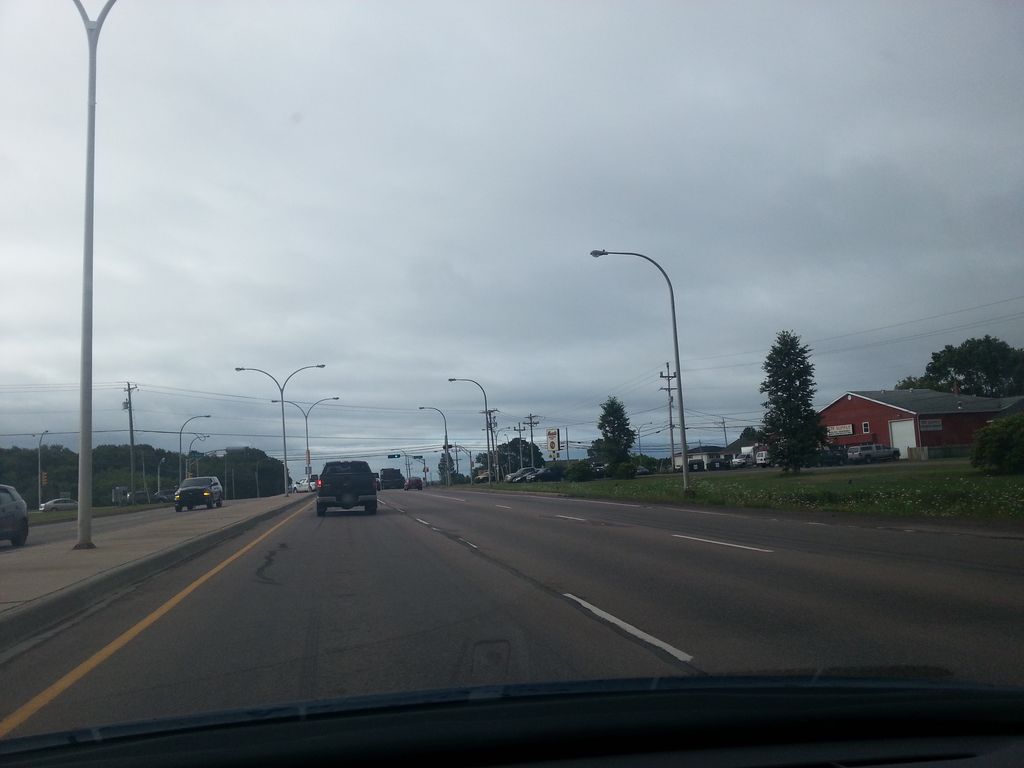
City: charlottetown